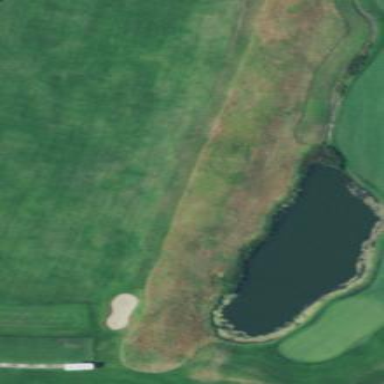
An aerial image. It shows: Water hazard on golf course.